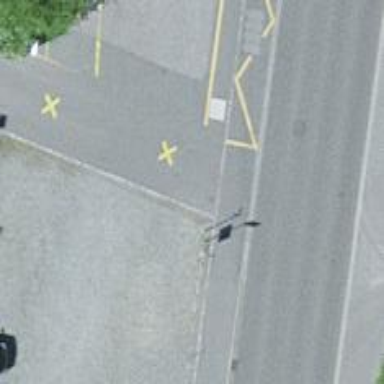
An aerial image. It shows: Platform for public transport is situated by the road.